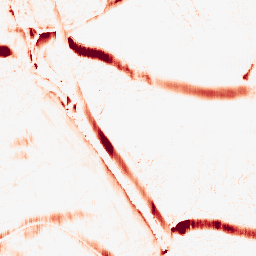
Category: morphological
Decomposition family: morphological_ellipse
Decomposition parameters: operation: opening
width: 20
height: 5
Upsampling method: fft_zeropad
Upsampling parameters: scale: 4
Upsampling scale: 4